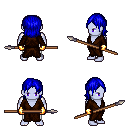
a pixel art fantasy rpg character, male body template, dark elf, purple skin, brown robe, white pants, blue long bangs hairstyle, gold gloves, spear, four views (front, back, left, right), 2x2 character sprite sheet, small pixel art, hard edges, no anti-aliasing